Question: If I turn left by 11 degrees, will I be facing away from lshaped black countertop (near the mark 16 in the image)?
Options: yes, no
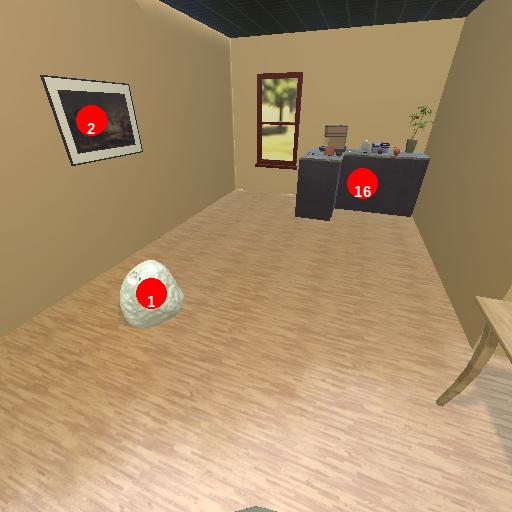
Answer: yes